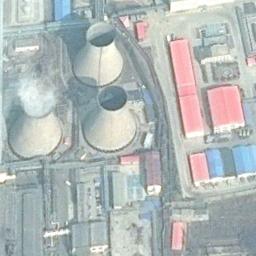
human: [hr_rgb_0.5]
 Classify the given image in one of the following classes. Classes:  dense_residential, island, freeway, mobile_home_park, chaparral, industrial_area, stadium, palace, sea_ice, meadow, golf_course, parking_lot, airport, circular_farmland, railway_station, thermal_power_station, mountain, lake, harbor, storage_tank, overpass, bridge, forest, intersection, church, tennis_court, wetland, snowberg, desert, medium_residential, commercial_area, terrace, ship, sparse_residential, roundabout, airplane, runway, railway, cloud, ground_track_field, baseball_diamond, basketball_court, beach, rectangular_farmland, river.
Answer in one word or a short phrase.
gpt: thermal_power_station